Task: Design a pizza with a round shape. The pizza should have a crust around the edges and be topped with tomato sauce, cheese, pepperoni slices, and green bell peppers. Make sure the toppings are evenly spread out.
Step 58:
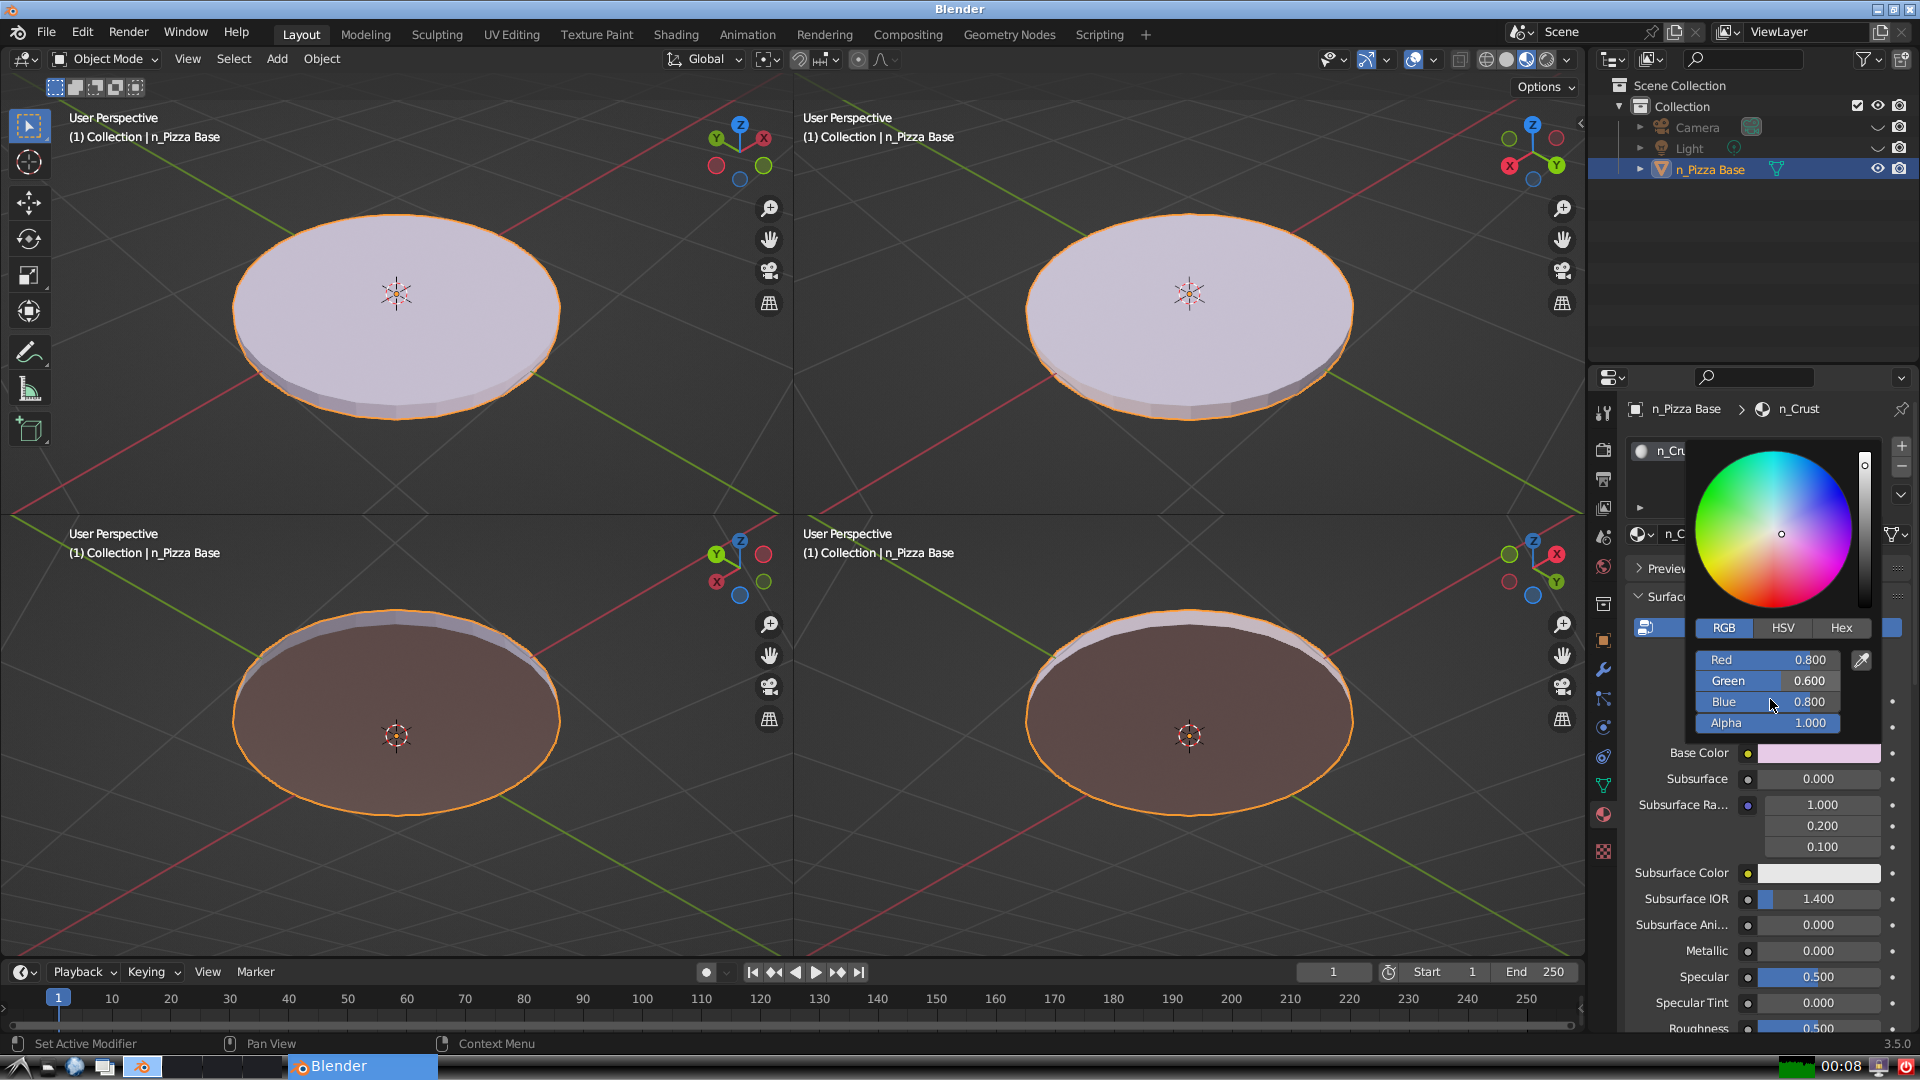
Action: click: no